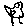
Label: bird